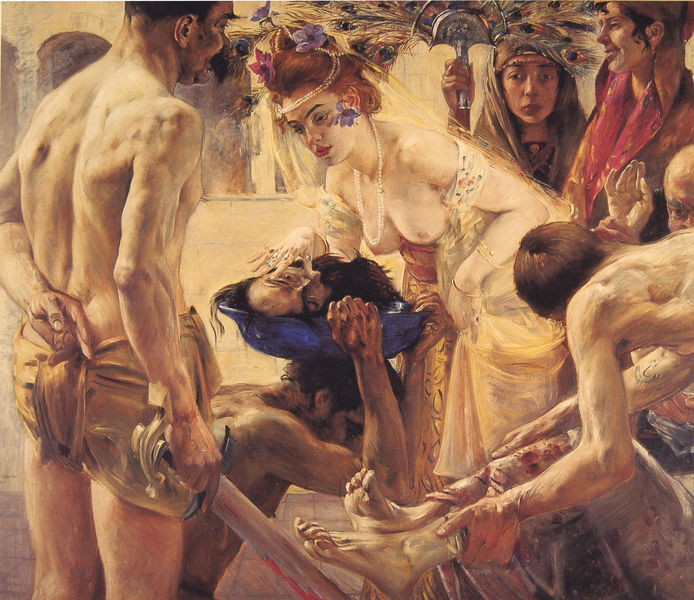
Titel: Salome
Künstler: Lovis Corinth
Standort: Leipzig
Institution: Museum der Bildenden Künste
Schlagwörter: akt, blau, dunkel, fuß, gemälde, haut, kopf, körper, lendenschurz, mann, nackt, schatten, weiß, frauen, gelb, ocker, blume, blumen, brust, busen, frau, frisur, grau, hell, hintergrund, kleid, licht, männer, orange, pastell, schmuck, schwarz, szene, blick, blüte, blüten, dame, gebäude, rot, schleier, tuch, beige, fächer, malerei, bart, gesichter, schnurrbart, arme, bibel, diener, dienerin, enthauptung, federn, geköpft, gesicht, haupt, henker, herodes, holofernes, johannes, judith, köpfen, leiche, mord, salome, schale, schädel, schüssel, stirnband, tod, tot, toter, tragen, trauer, täufer, gewand, gold, gewänder, tänzerin, diadem, lippen, perlen, rosa, schminke, seide, beine, brüste, füße, bogen, kette, lila, violett, platz, haarband, figuren, halbakt, halbnackt, perlenkette, geschminkt, halskette, galerie, bögen, rothaarig, arkade, loggia, blut, corinth, lendentuch, ringe, orient, palast, schwert, knien, waffe, pfau, armreif, beugen, sklave, wunden, seherin, leicht, anker, israel, dienerinnen, sklaven, delacroix, geschmückt, johannes der täufer, toto, grausam, fraz, hure, corpus, köpfung, enthaupten, armreife, geschmickt, pfauenfedern, tatoo, skalp, pfauenfedernfächer, tatoowierung, apokryphen, nackt brüste